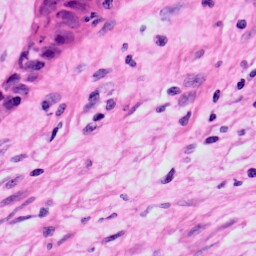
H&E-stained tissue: Skin